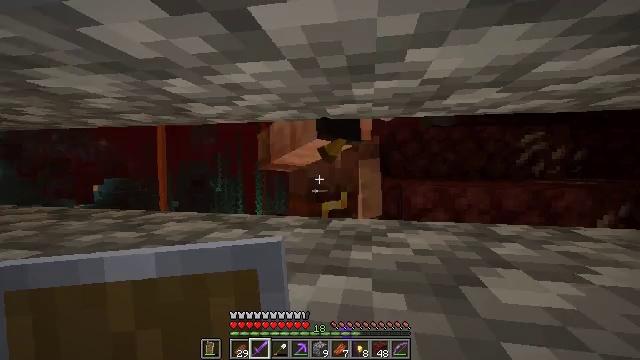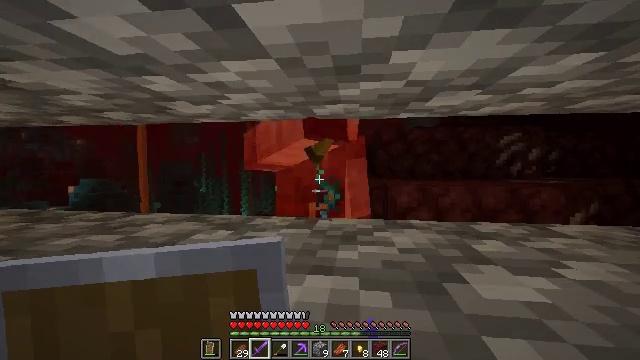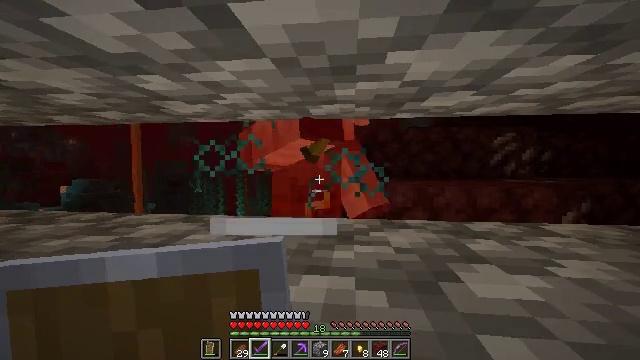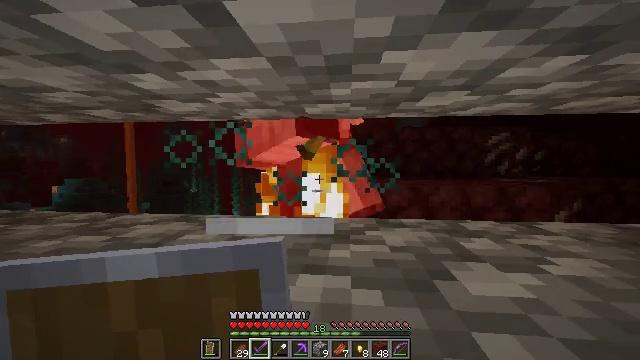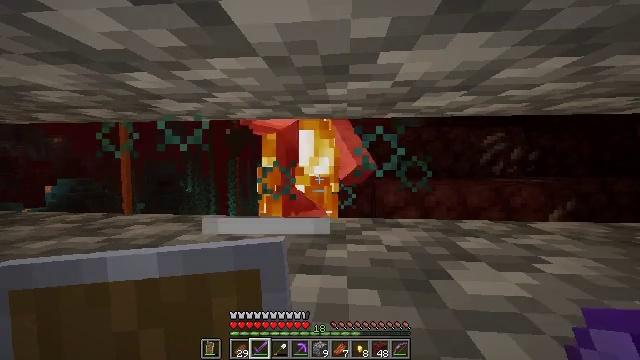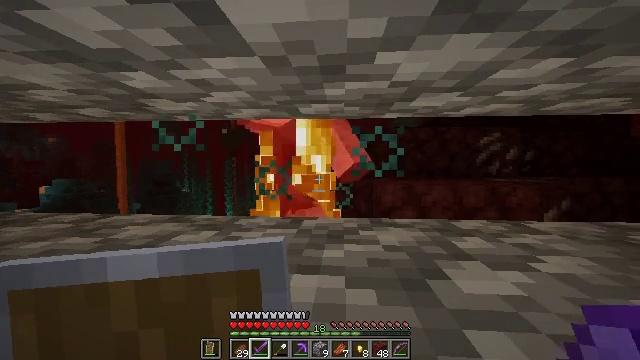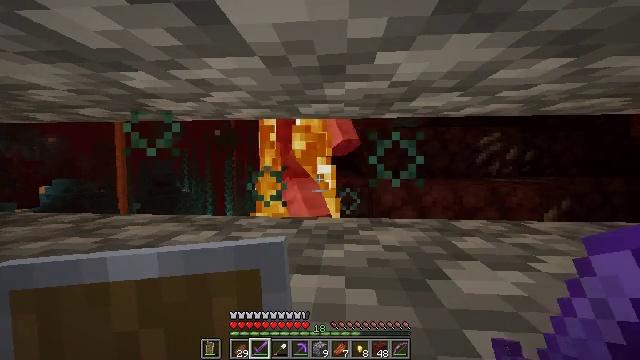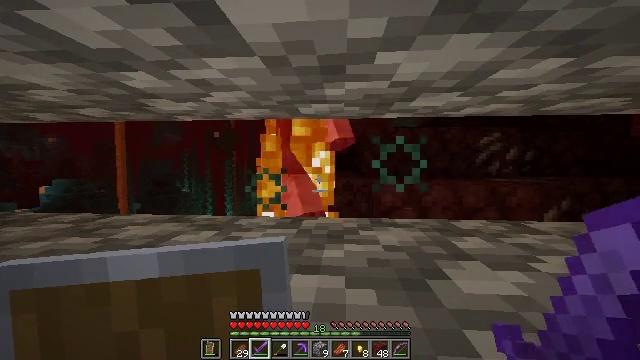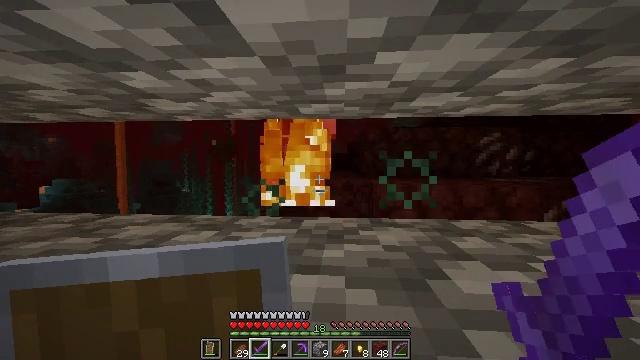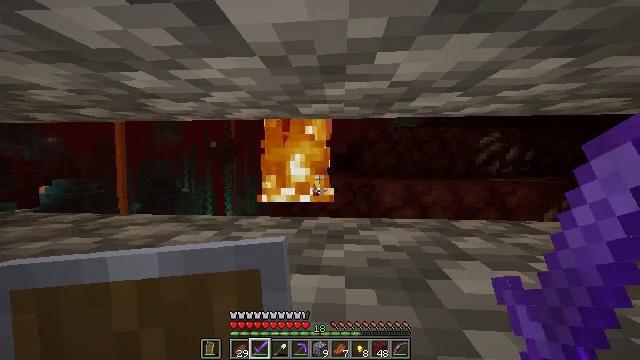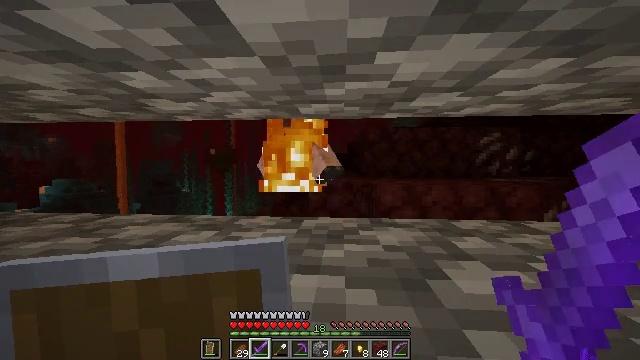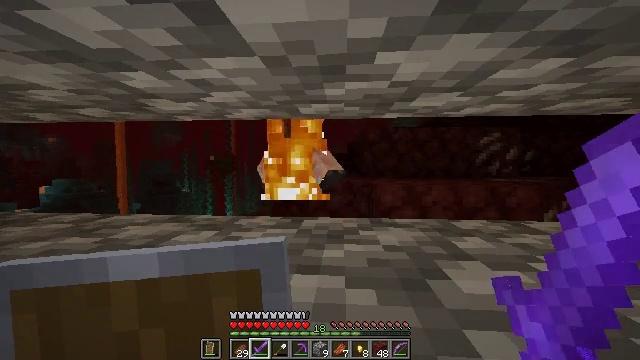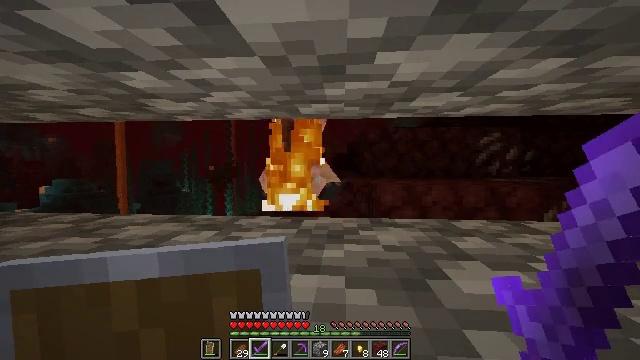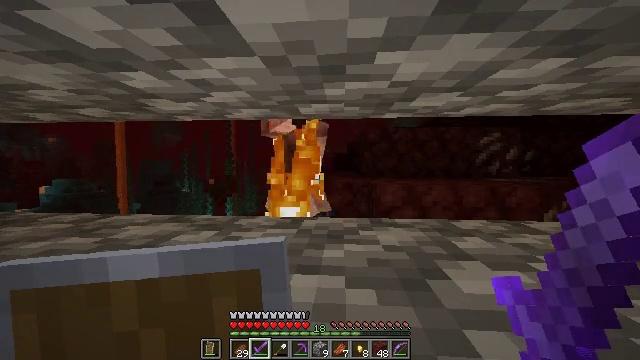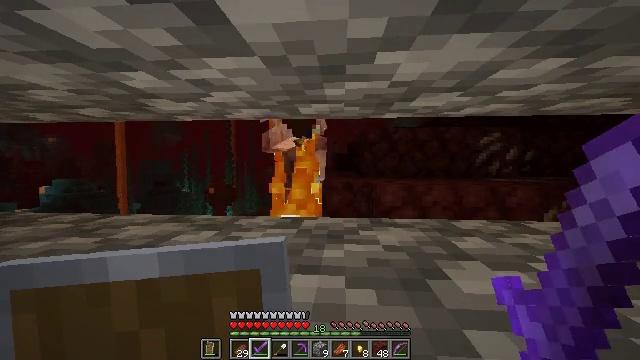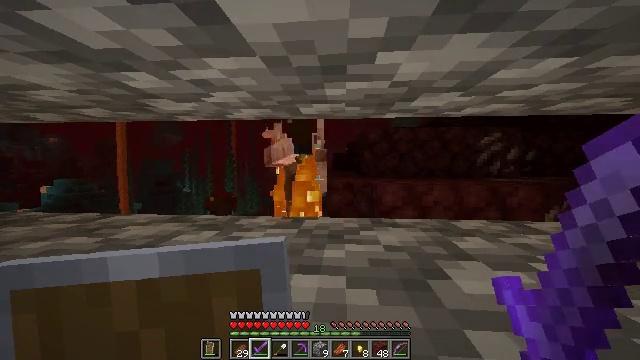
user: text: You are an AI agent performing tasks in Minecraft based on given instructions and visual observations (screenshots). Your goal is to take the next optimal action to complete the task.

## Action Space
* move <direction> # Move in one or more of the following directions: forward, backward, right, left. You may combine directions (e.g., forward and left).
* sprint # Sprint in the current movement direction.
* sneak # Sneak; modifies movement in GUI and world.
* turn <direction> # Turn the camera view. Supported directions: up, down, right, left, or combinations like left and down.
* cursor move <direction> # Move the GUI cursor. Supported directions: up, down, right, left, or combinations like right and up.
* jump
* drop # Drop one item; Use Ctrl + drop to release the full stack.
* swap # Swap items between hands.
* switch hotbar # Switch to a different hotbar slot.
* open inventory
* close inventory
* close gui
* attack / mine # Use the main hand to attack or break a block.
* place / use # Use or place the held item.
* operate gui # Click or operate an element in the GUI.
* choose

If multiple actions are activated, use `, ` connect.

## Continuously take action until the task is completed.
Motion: motion action
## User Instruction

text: Combat the piglin.
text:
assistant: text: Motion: sneak, turn right
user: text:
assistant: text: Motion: sneak
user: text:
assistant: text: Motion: sneak
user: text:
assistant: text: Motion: sneak
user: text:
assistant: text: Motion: sneak
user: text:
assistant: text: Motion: sneak
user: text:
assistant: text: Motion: sneak
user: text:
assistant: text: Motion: sneak
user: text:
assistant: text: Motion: sneak
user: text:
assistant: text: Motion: sneak
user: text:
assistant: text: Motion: sneak
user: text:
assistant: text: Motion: sneak
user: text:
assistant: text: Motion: sneak
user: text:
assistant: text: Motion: sneak
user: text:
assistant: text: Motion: sneak
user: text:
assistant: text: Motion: sneak
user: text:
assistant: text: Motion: sneak
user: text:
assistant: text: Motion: sneak
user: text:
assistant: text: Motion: sneak
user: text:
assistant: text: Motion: sneak
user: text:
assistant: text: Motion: sneak
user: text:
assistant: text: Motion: sneak
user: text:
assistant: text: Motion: sneak
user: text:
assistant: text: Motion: sneak, turn left
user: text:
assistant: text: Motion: sneak
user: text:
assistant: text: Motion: sneak
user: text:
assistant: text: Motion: sneak, attack / mine
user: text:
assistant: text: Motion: sneak, attack / mine
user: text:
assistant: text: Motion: sneak, attack / mine
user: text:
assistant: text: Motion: sneak, turn right, attack / mine